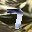
Label: 7